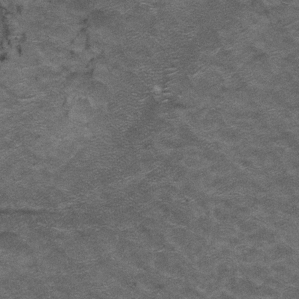
Label: frost